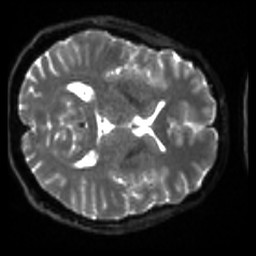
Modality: sbref
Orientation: axial
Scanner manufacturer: siemens
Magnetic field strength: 3 T
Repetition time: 4 s
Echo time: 0.0594 s